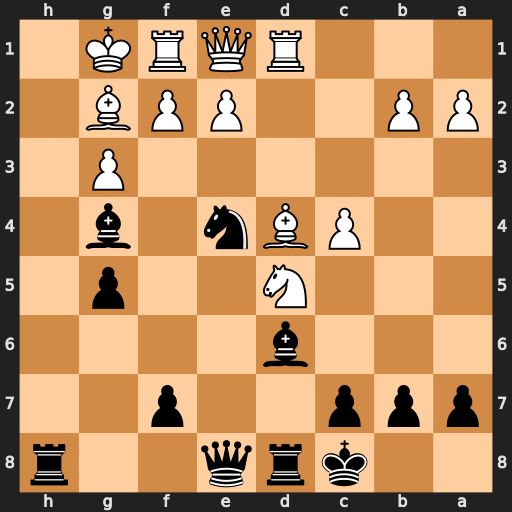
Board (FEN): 2krq2r/ppp2p2/3b4/3N2p1/2PBn1b1/6P1/PP2PPB1/3RQRK1
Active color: b
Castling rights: -
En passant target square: -
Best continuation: f6 Nxf6 Nxf6 Bxf6 Qh5 Bxh8 Rxh8